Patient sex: M
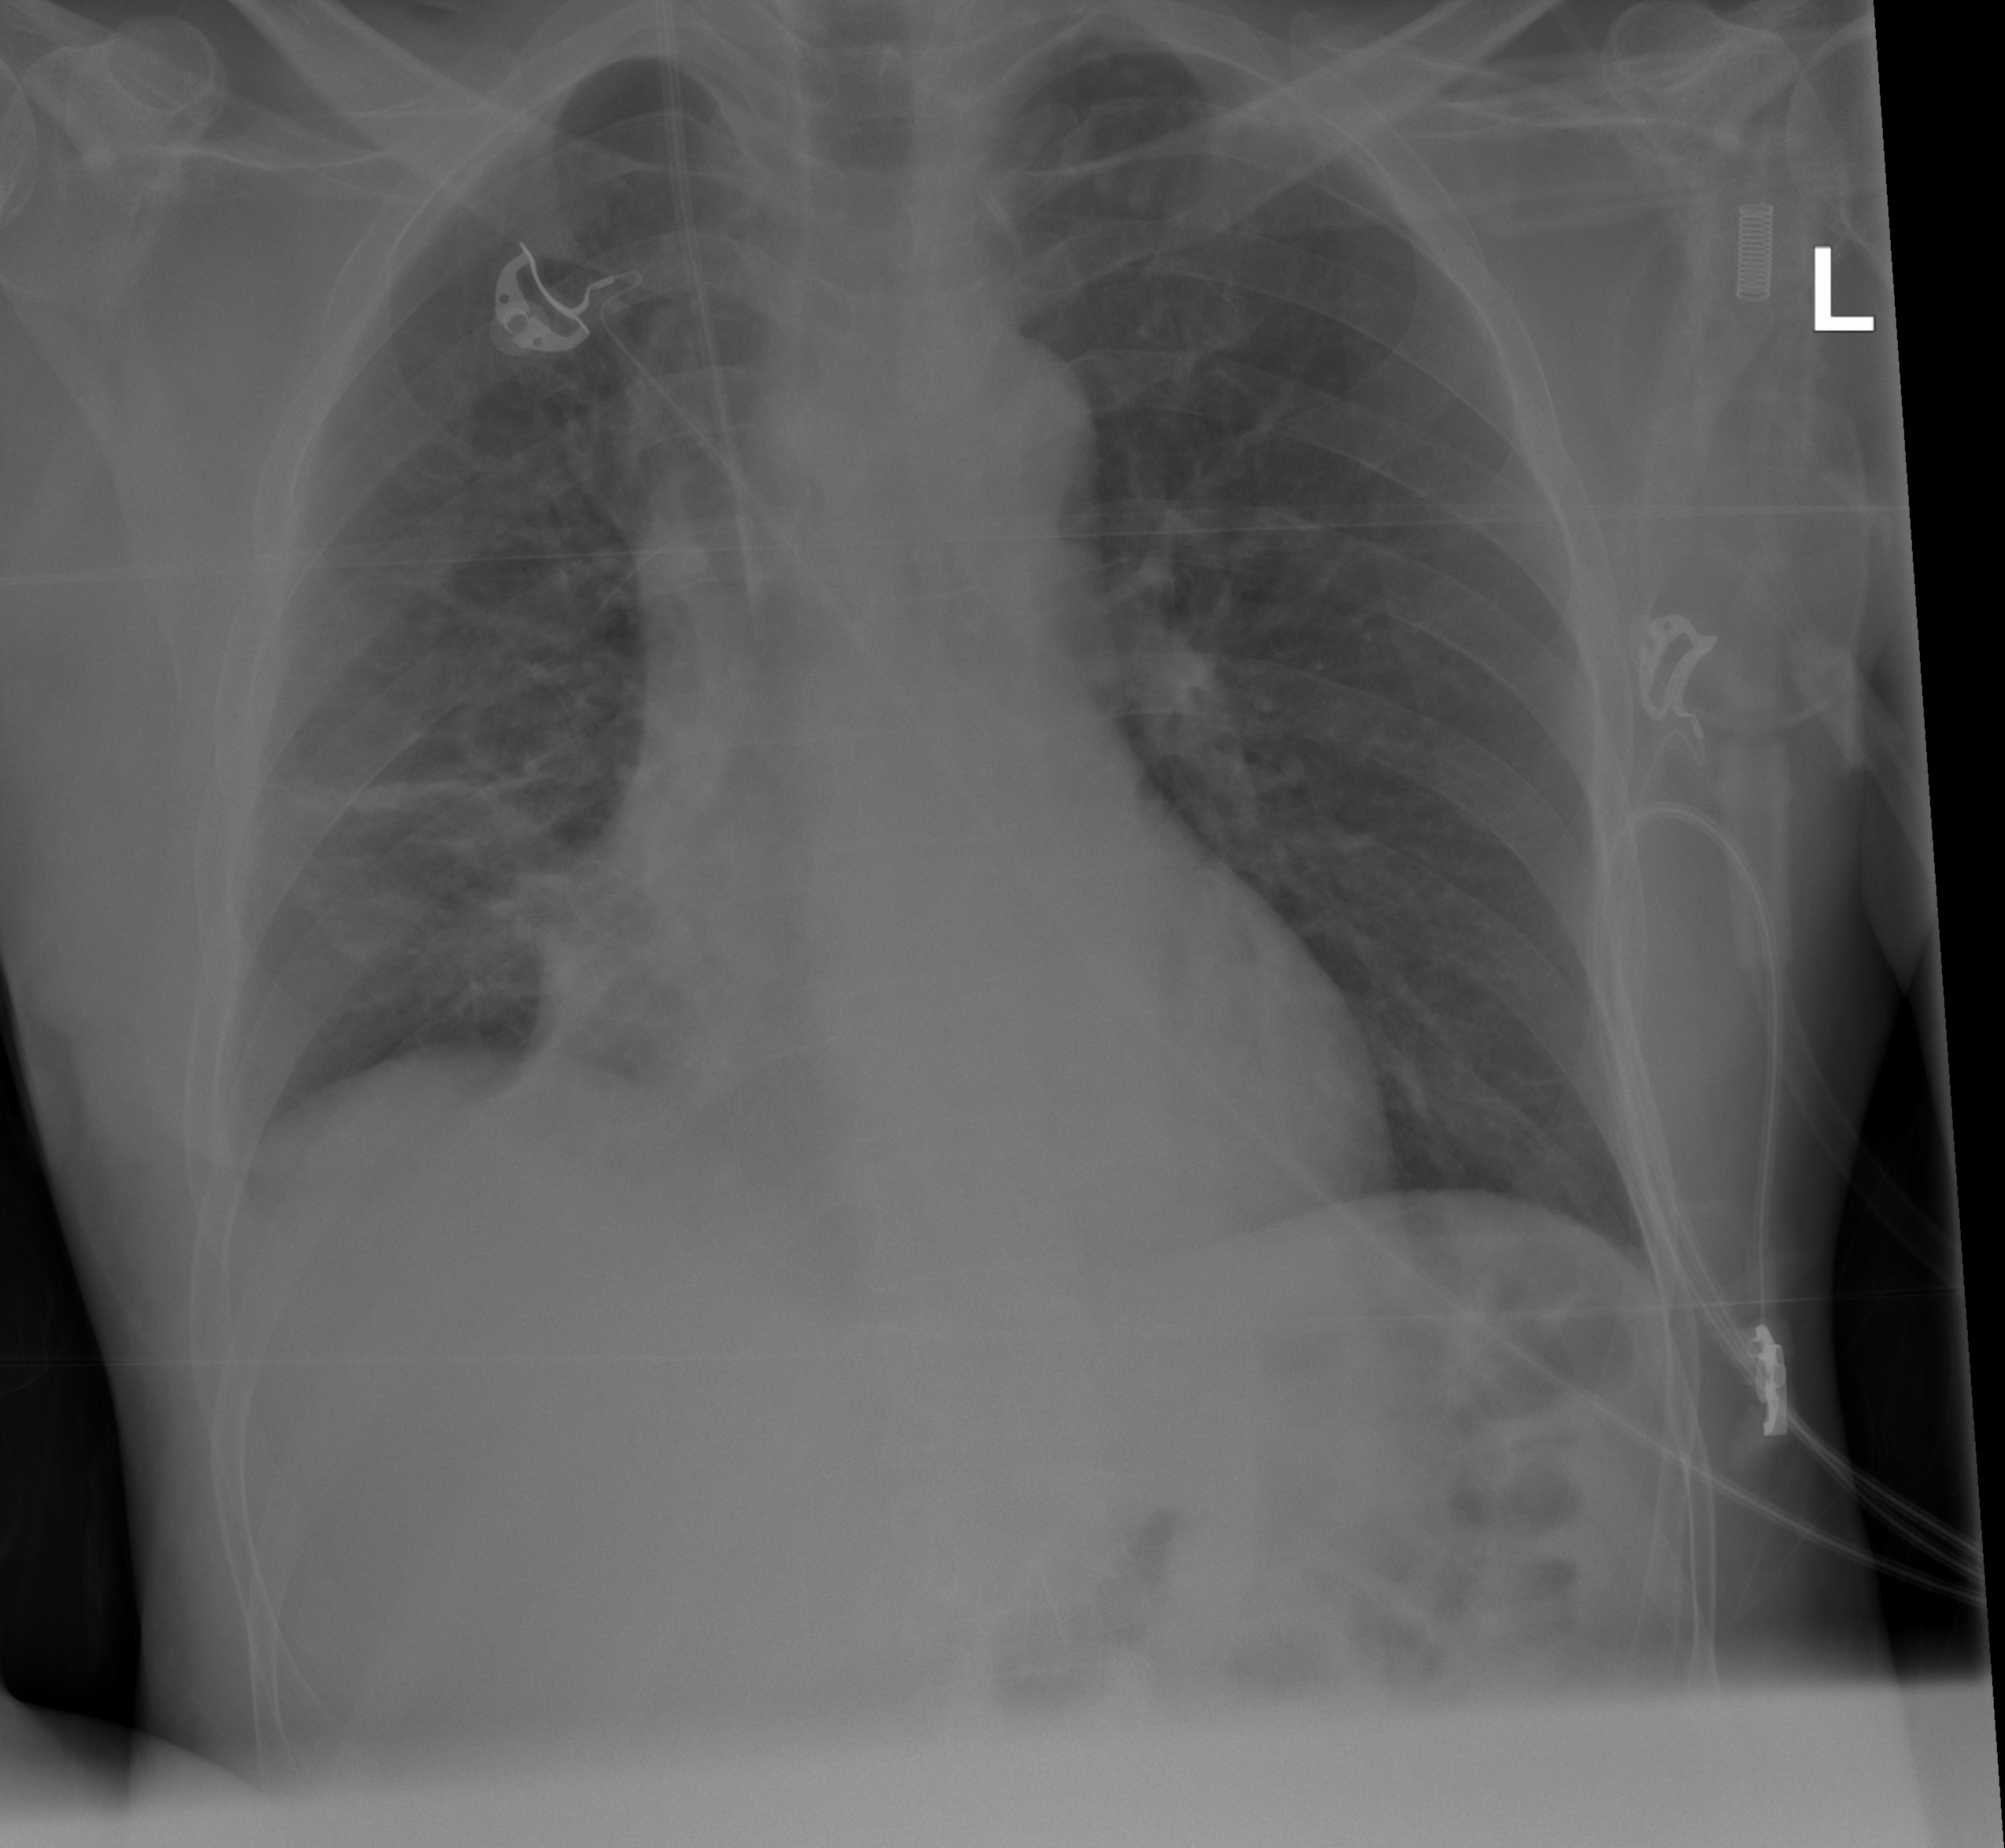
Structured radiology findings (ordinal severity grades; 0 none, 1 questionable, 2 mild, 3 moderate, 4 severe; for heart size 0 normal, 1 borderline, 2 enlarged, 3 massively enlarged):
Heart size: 0
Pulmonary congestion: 2
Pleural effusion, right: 0
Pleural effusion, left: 0
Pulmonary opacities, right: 1
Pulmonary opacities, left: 0
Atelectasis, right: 3
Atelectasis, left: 0